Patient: sex M, age 66
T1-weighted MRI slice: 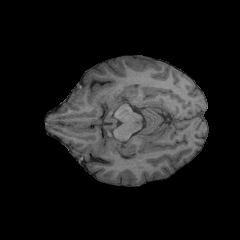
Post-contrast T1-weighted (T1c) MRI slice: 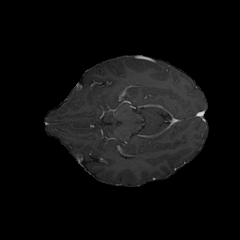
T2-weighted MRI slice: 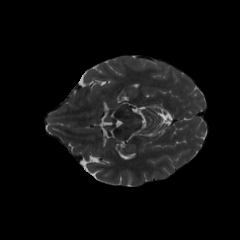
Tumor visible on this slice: no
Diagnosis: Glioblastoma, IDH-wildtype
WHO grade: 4